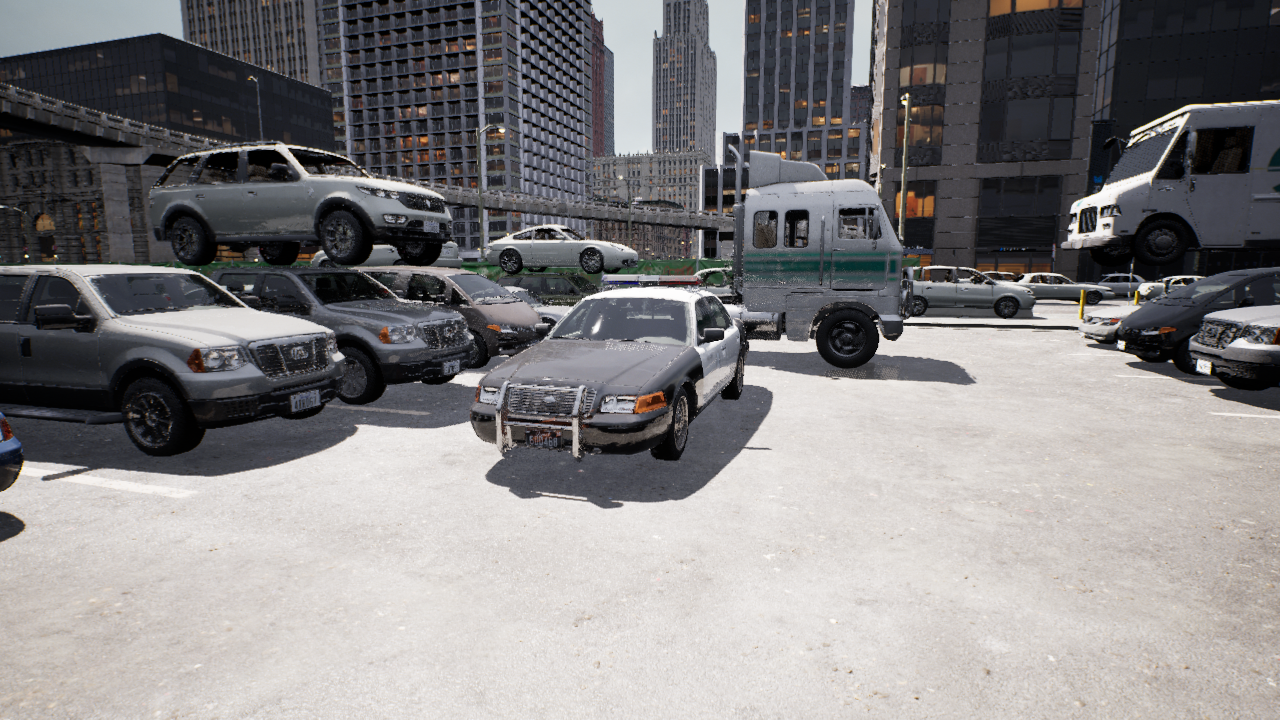
Venue: arterial
Lighting: clear day
Vehicle rig: sedan